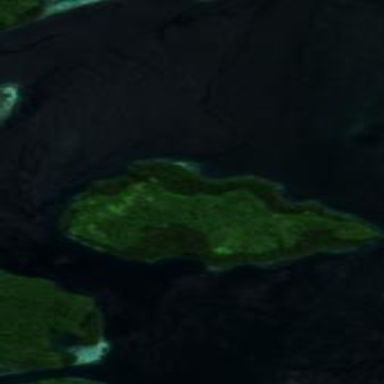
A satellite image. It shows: Island with natural coastline.